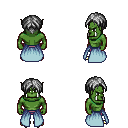
a pixel art fantasy rpg character, male body template, orc, green skin, overskirt, magenta pants, gray parted hairstyle, gold boots, four views (front, back, left, right), 2x2 character sprite sheet, small pixel art, hard edges, no anti-aliasing